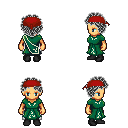
a pixel art fantasy rpg character, female body template, human, tanned skin, sash dress, white pants, gray curly afro hairstyle, red bandana, black shoes, four views (front, back, left, right), 2x2 character sprite sheet, small pixel art, hard edges, no anti-aliasing